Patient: sex F, age 66
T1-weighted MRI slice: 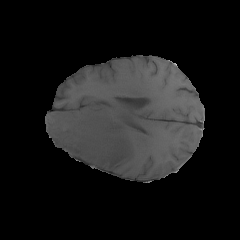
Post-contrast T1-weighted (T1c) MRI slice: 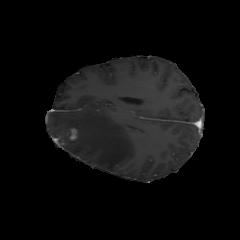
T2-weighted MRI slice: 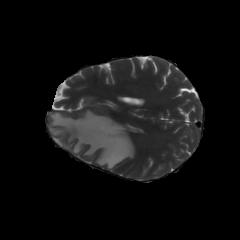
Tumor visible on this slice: yes
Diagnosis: Glioblastoma, IDH-wildtype
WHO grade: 4